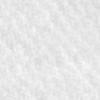
Label: no_change